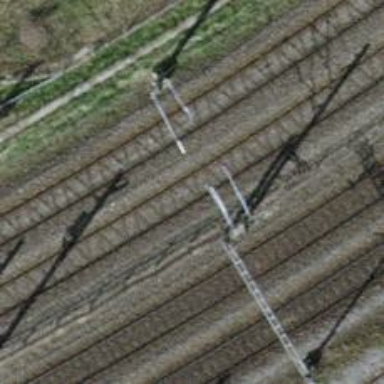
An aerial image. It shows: Single railway track with electrification through contact line.